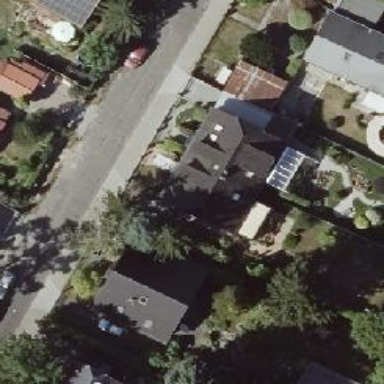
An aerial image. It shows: Semidetached house.